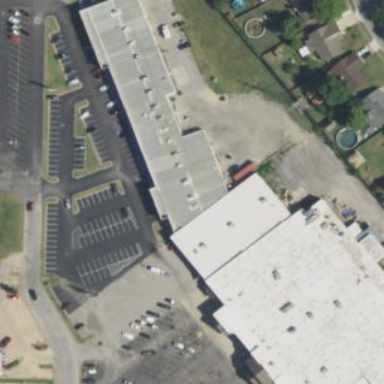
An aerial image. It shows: Retail building housing furniture shop.